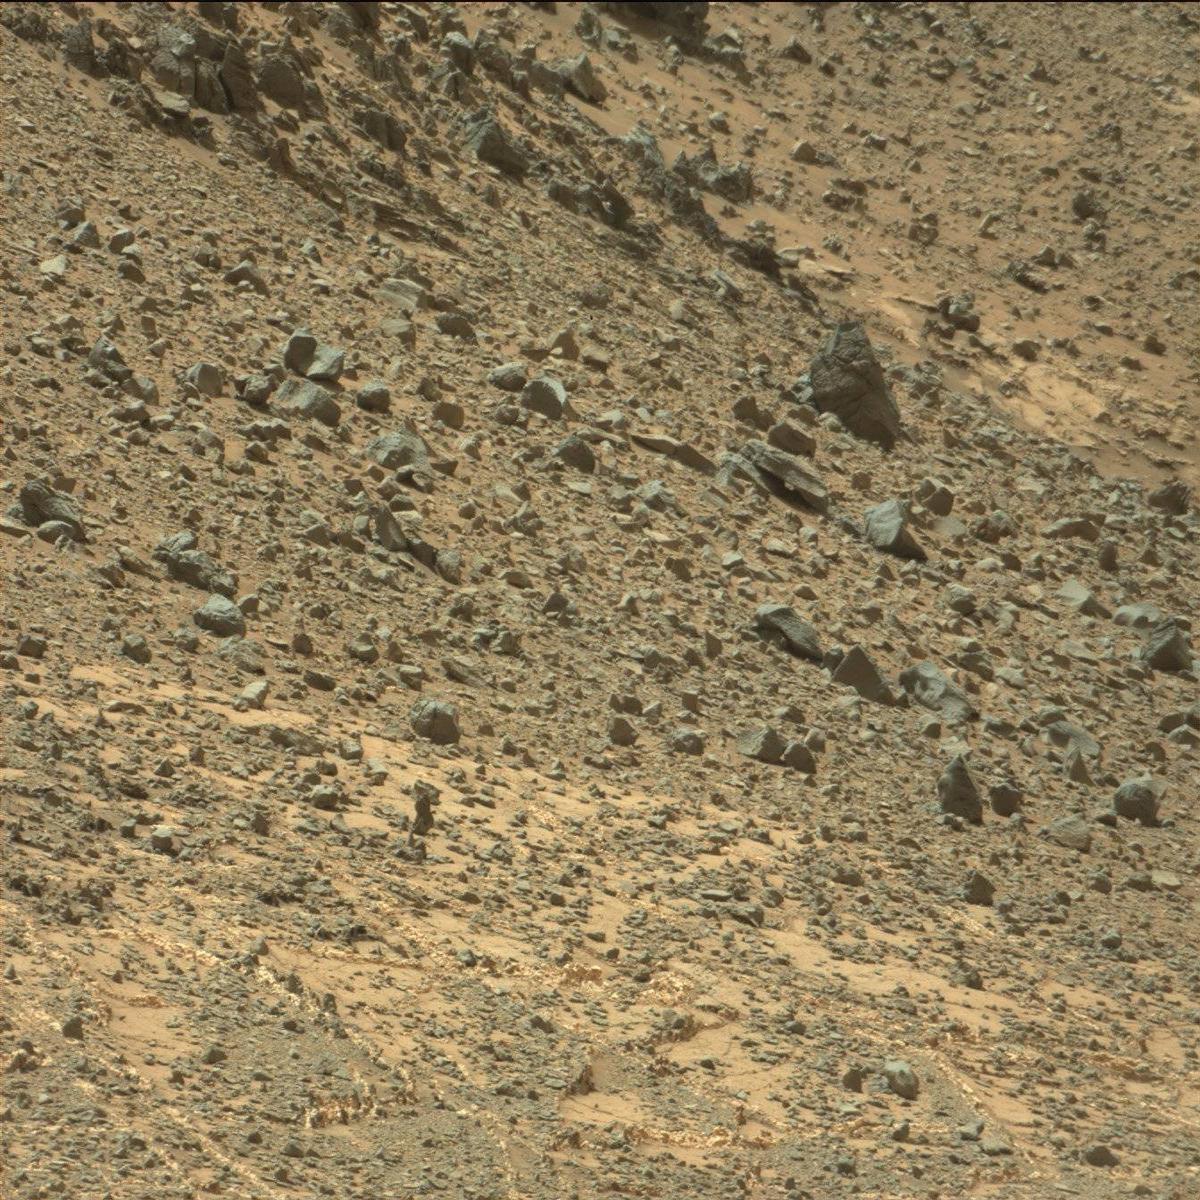
Terrain classes present: Bedrock, Rock, Sand / Soil